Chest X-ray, PA view. Patient: 41 years old, sex M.
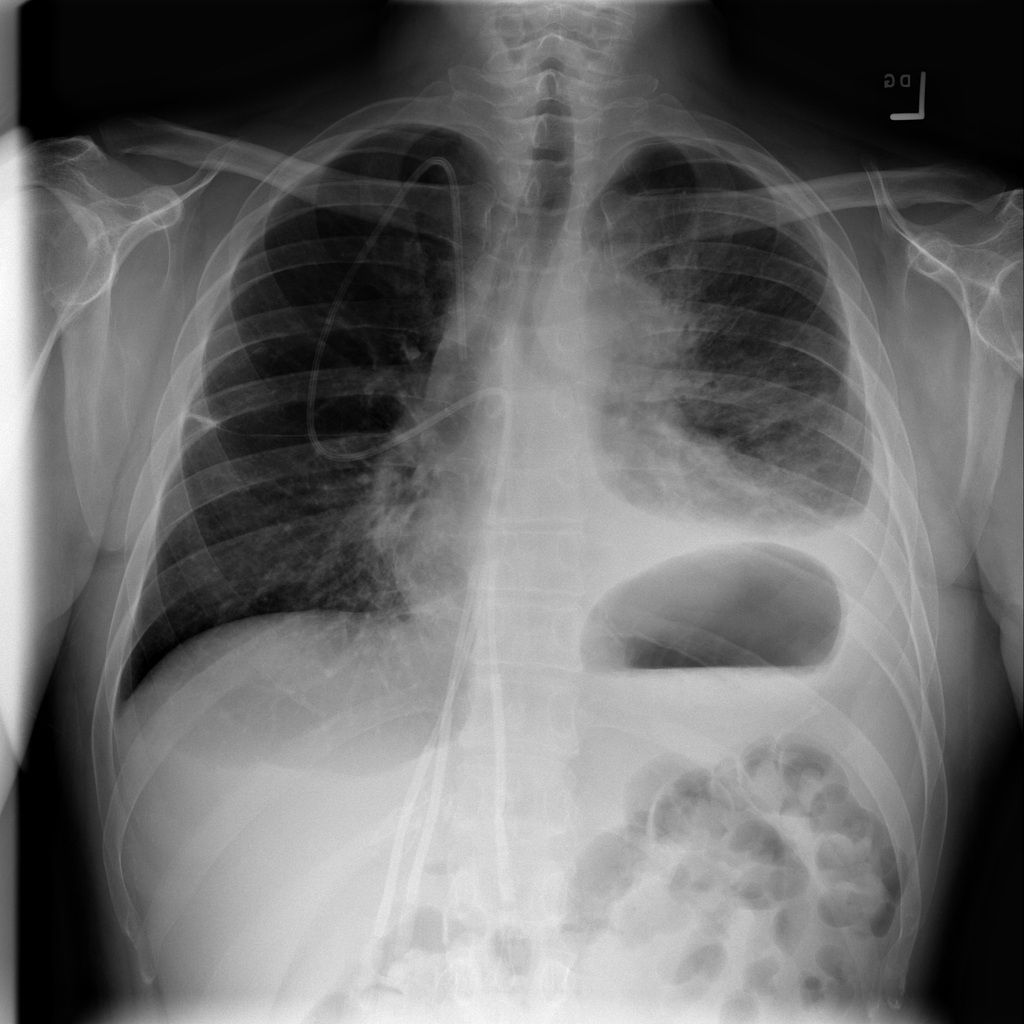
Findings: Consolidation, Effusion, Pleural_Thickening